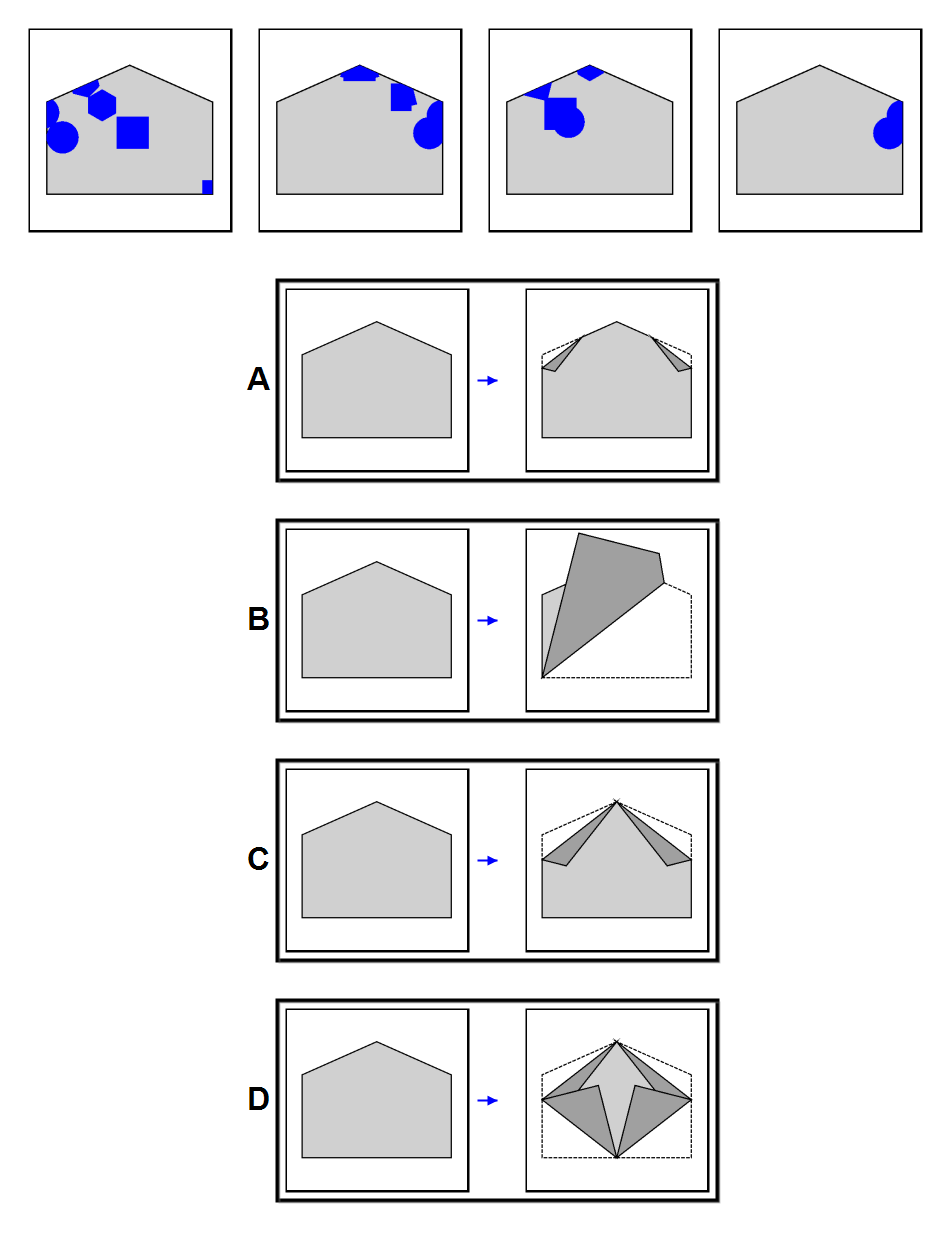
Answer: C